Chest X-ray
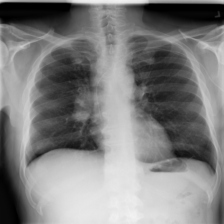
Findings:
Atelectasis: negative
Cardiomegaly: negative
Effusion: negative
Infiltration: negative
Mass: negative
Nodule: negative
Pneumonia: negative
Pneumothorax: negative
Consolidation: negative
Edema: negative
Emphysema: negative
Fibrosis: negative
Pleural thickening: negative
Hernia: negative